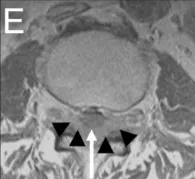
Magnetic resonance imaging (MRI) scan of the lumbar spine eight months after the onset of symptoms. After. Contrast administration show the epidural metastases lateral and dorsal to the dural sac (black arrows in D; arrowheads in E). The white arrow in E shows the dorsal limit of the dural sac.
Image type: radiology (mri)